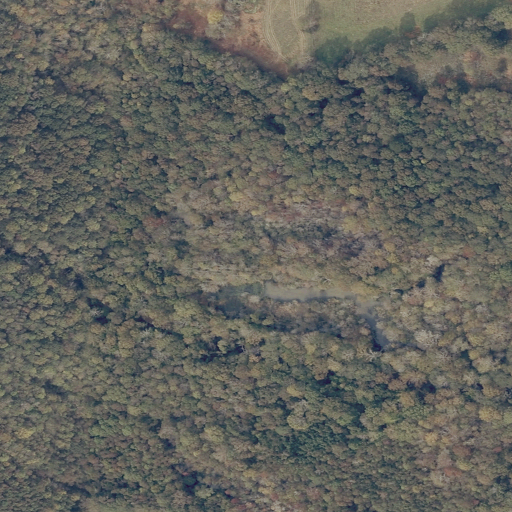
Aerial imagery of valley in Alabama named Bristow Cove containing deciduous forest, shrub, pasture, woody wetlands, grassland, and mixed forest